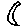
Label: moon